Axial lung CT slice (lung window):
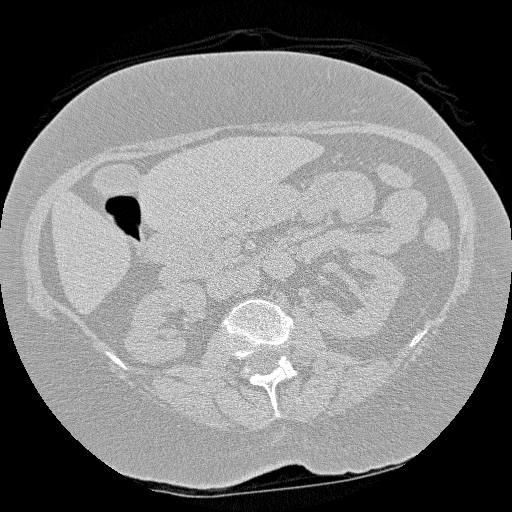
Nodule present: no